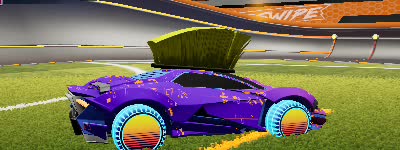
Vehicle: werewolf